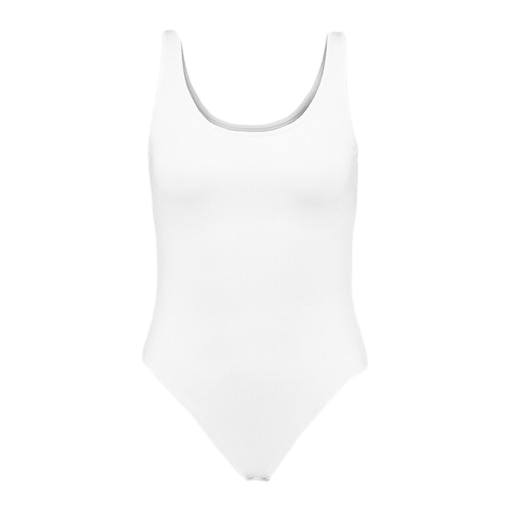
white leotard, white ribbed tank, white body suit, white background